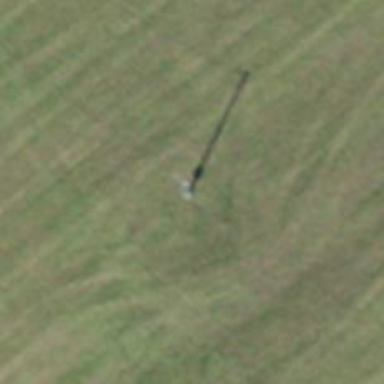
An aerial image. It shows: Power pole.